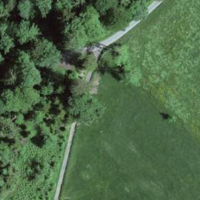
EUNIS habitat code: 24
Species observed at this site:
Silene dioica
Petasites albus